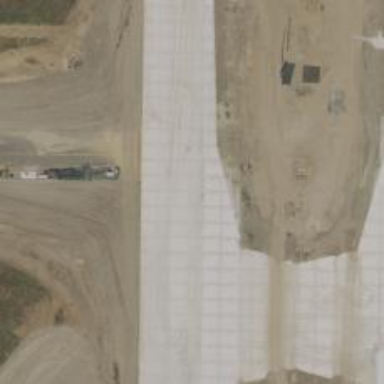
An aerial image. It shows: Image of taxiway at airport.